Field crop: maize
Growth stage: 2
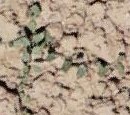
Species: convolvulus